Question: I discovered that is possible to add only eight waypoints in google api directions, you know how to bypass this limitation? I've tried to display direction api, but gave up this idea. Now my solution is based on own polyline, each click adds marker that should stick to that line, next together with it should move as you drag and here occurred is that if there are more than 8 points polyline with markers is no longer compatible. Maybe my approach is completly bad? How to fix this?
Current code: <URL>
Markers are not on the polyline:

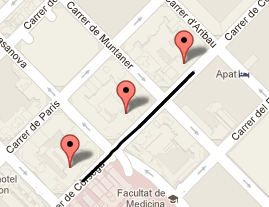
Answer: So, my solution is to create render DirectionRenderner between each important waypoint (with marker?):
<URL>
- - - - -
So this solution is in fact better than original in Google Maps, especially with long routes.